Aerial crown-view tile of a tropical tree (Barro Colorado Island, Panama), acquired 20240716:
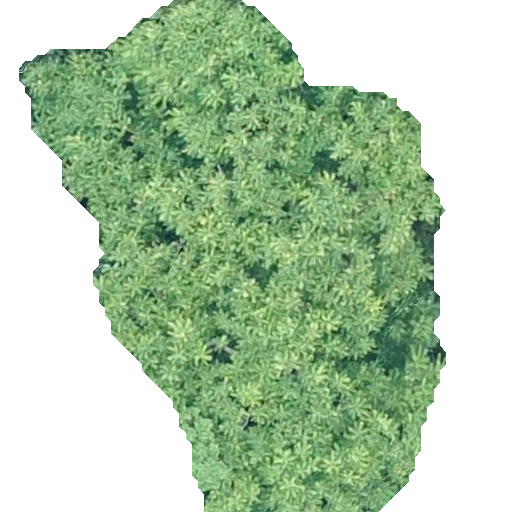
Species: Spondias radlkoferi
GBIF accepted scientific name: Spondias radlkoferi
Crown area: 234.563 m²